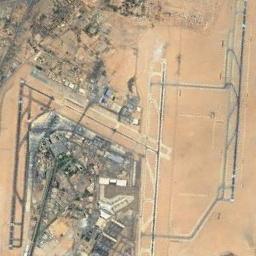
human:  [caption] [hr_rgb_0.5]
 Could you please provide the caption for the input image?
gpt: An airport with a runway and buildings is built in the yellow land, Next to a residential area .

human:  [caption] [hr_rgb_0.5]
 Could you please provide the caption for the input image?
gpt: This airport has only one runway, And here is a row of planes parked in the open space .

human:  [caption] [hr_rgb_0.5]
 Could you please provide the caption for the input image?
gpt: There is an airport built in bare land next to some buildings .

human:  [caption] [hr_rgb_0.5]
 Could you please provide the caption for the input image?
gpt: There are many buildings of different sizes and shapes at the airport .

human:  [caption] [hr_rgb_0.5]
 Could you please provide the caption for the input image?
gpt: An airport with some parallel runways in the vacant lot and some buildings beside .